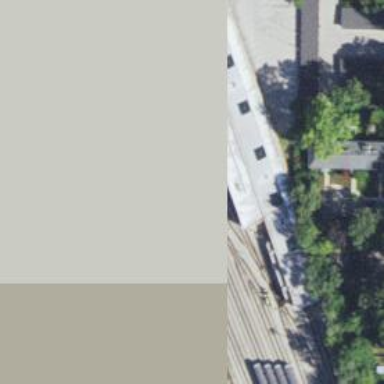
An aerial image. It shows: Building passage tunnel under electrified rail in service yard.